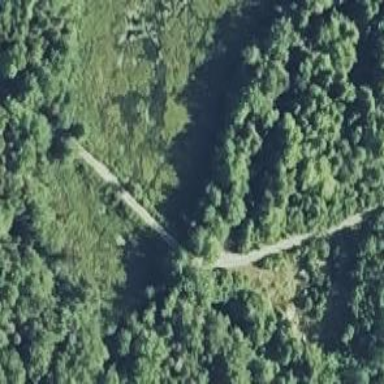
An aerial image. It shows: Service road with embankment.